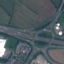
Label: Highway